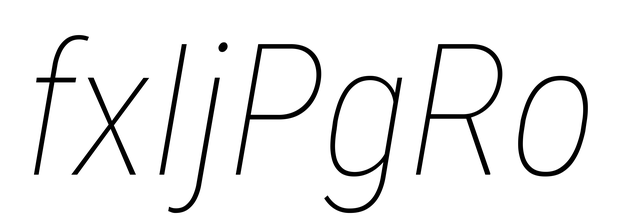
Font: Roboto-Italic_Condensed_Thin_Italic